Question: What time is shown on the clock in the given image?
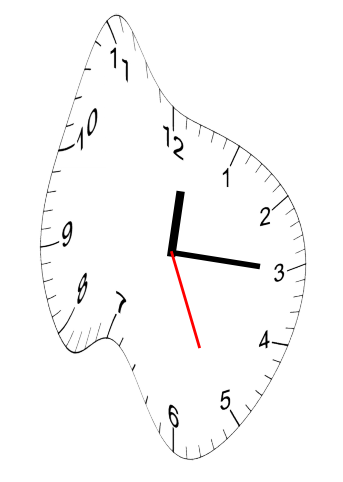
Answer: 12:15:26